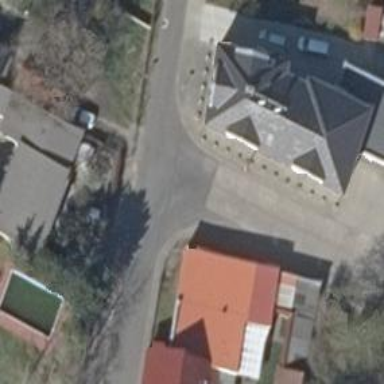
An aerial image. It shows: Asphalt road in residential area.